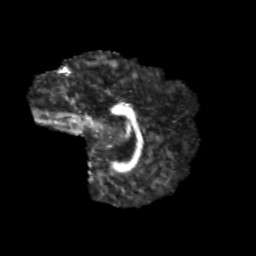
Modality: FA
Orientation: sagittal
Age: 12
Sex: female
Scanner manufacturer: siemens
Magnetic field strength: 3 T
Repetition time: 3.8 s
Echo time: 0.07 s